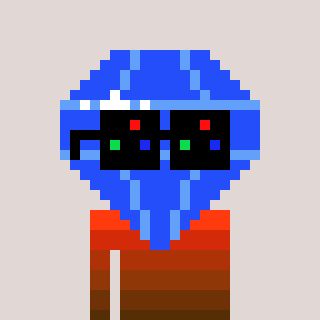
a pixel art character with square black sunglasses, a blue diamond-shaped head and a grayscale-colored body on a warm background